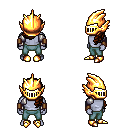
a pixel art fantasy rpg character, male body template, dark elf, purple skin, steel arm armor, teal pants, brown left-swept hairstyle, gold helm, leather bracers, gold boots, four views (front, back, left, right), 2x2 character sprite sheet, small pixel art, hard edges, no anti-aliasing